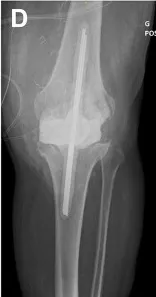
(D) X-ray after implant removal surgery.
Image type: radiology (x_ray)